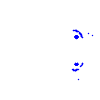
Particle: pion